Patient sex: F
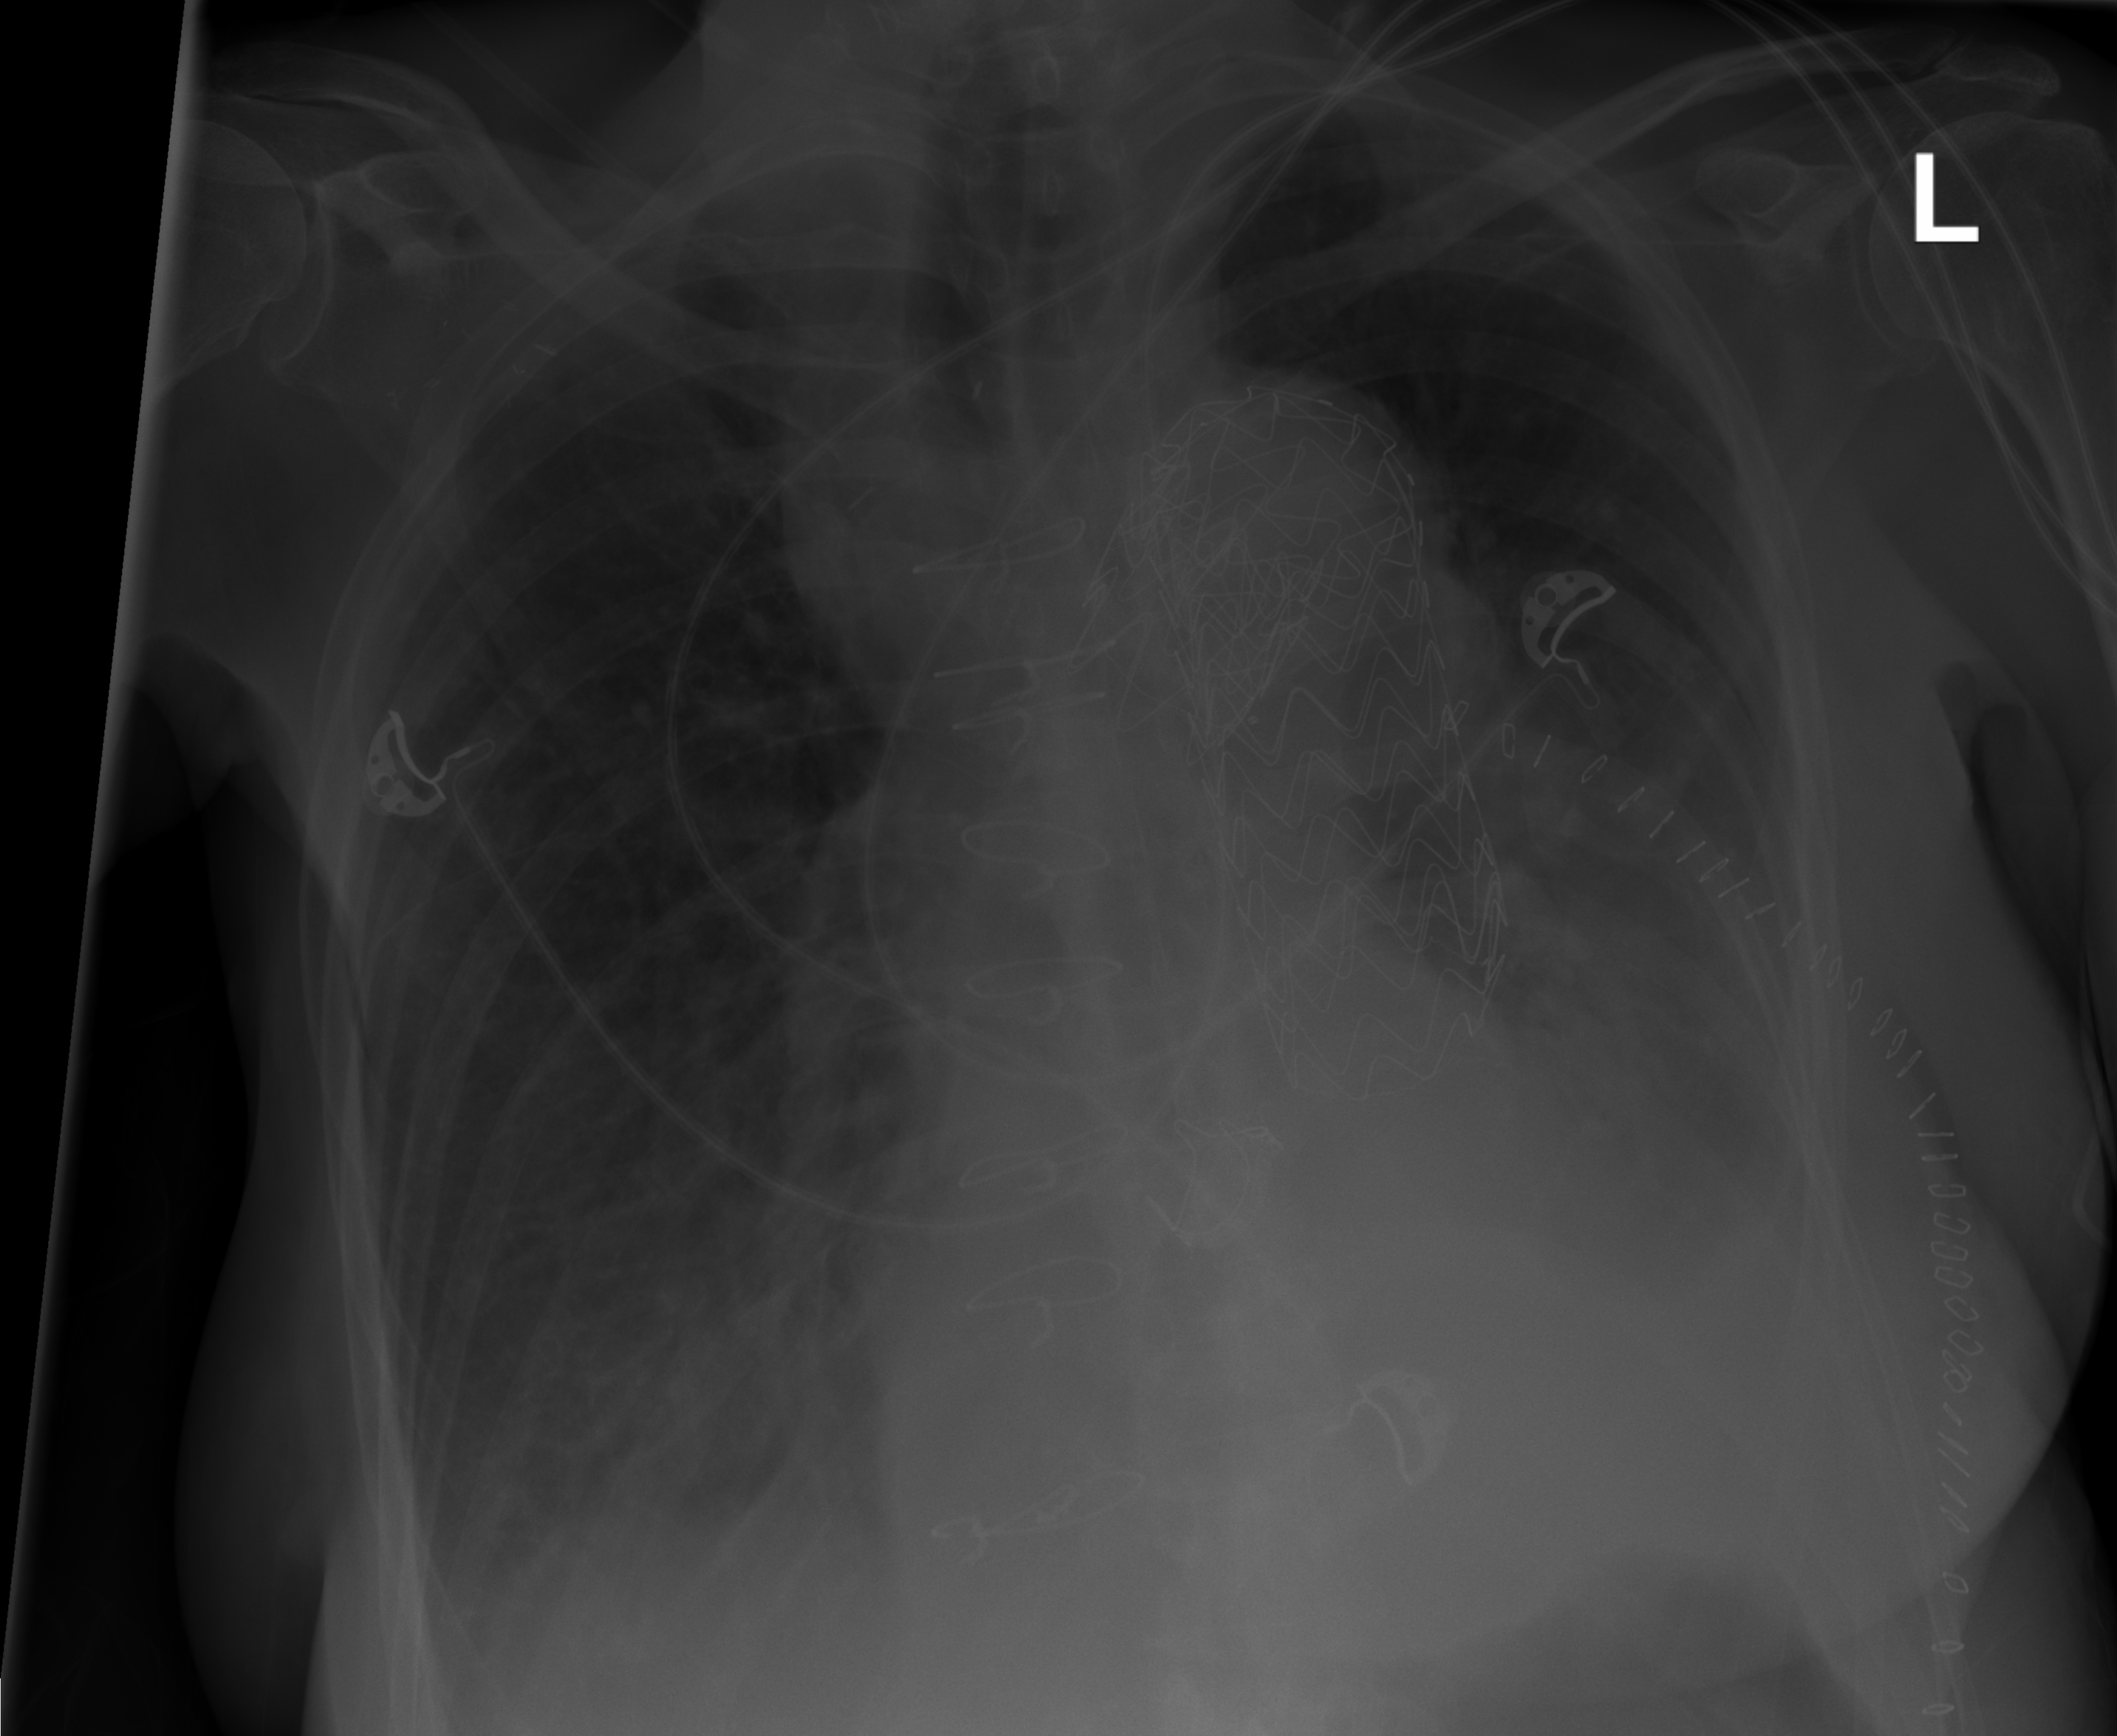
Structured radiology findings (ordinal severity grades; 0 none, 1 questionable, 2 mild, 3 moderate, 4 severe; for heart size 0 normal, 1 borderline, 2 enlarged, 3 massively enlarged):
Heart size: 2
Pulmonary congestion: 3
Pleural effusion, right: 2
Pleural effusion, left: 3
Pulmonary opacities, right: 0
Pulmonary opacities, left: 0
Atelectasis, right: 2
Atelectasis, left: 2